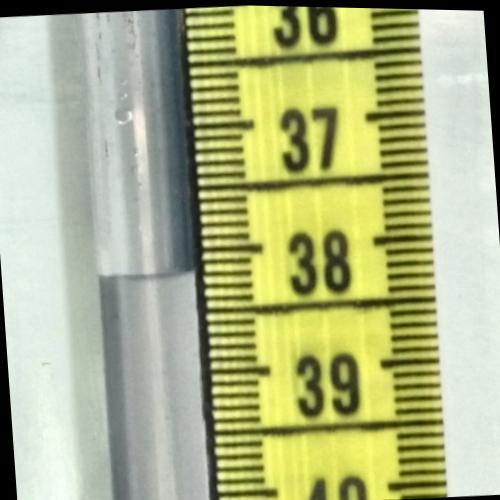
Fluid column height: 38.2 cm